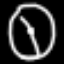
Label: clock